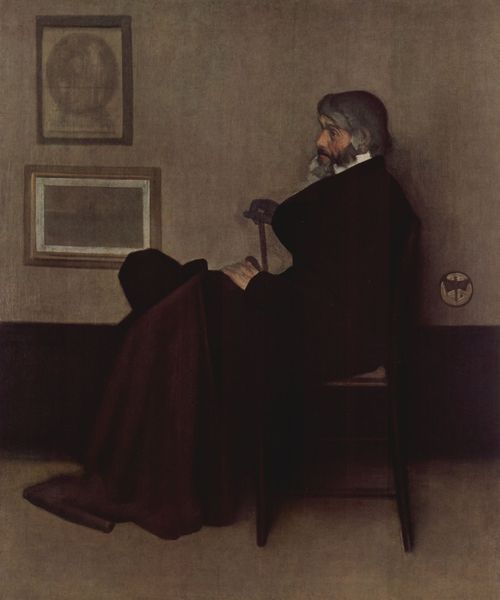
Titel: Arrangement in Grau und Schwarz, Porträt des Thomas Carlyle
Künstler: James Abbot McNeill Whistler
Standort: Glasgow
Institution: Art Gallery and Museum
Schlagwörter: dunkel, gemälde, hand, mann, schatten, umhang, weiß, impressionismus, sitzen, braun, frisur, grau, haar, handschuh, holz, hut, nase, ohr, profil, raum, schwarz, stuhl, zimmer, blick, haus, rot, tuch, malerei, rock, zylinder, alt, anzug, bart, hemd, jacke, wand, augen, gesicht, kragen, rahmen, trauer, bild, bildnis, herr, hände, portrait, porträt, öl, einsam, boden, auge, gewand, haare, interieur, mantel, sitzend, decke, bühne, traurig, stock, beine, bilder, bilderrahmen, ruhe, lehne, sitz, alter mann, stab, monochrom, romantik, ölgemälde, tapete, dunkelrot, sitzt, melancholie, robe, nachdenklich, warten, hemdkragen, melone, stolz, alter, medaillon, rechteck, wartend, proträt, schmetterling, wappen, biedermeier, seitenprofil, müde, persönlichkeit, gefasst, globus, sitzender, weise, filz, roter mantel, ausruhend, marx, gru, jack, schwarzer anzug, bildflächenparallel, seitenansict, shakerleiste, withler, wonraum, selbsbildnis, mann portrait, gestock